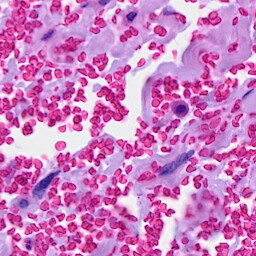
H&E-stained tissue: Breast